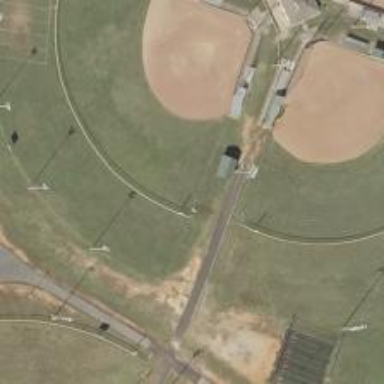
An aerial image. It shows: Baseball pitch for leisure land activities.